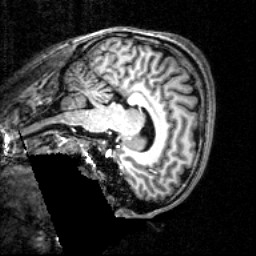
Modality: T1w
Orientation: sagittal
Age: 35
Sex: male